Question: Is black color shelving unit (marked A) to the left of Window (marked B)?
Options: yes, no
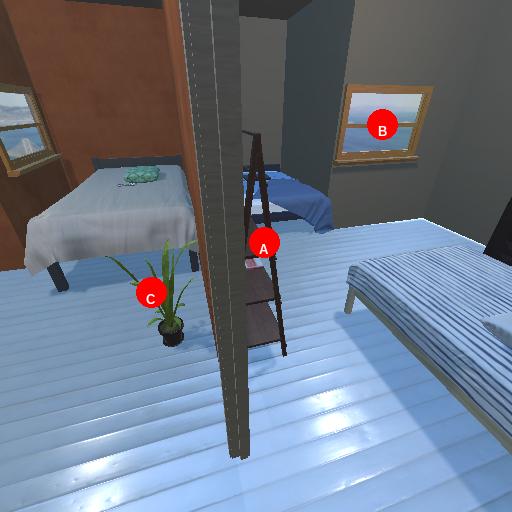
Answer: yes